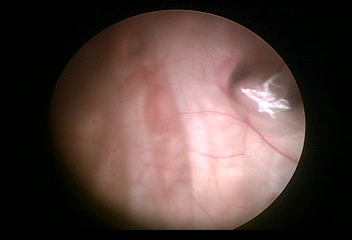
Modality: WLC
Class: Normal mucosa
Bladder cancer association: No